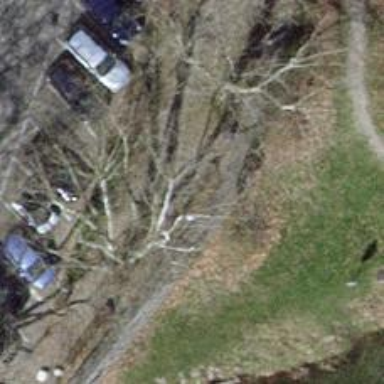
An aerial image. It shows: Brown bench in the vicinity.